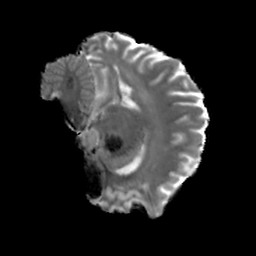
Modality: MD
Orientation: sagittal
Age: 23
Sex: female
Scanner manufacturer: siemens
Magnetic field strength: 6.98 T
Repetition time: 7.776 s
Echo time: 0.076 s